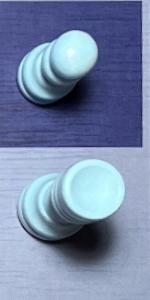
Label: Rook_White